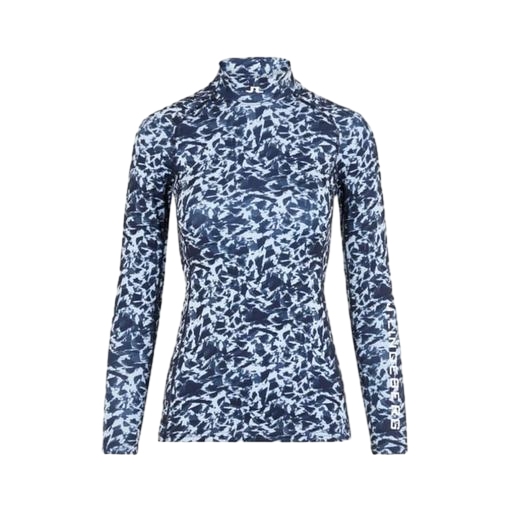
blue drycell graphic performance top, blue women’s ua coldgear®, blue women’s ua tech, white background